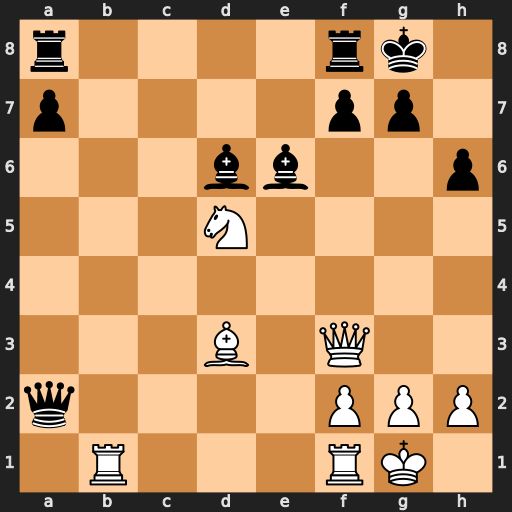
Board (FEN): r4rk1/p4pp1/3bb2p/3N4/8/3B1Q2/q4PPP/1R3RK1
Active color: w
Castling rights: -
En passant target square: -
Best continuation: Qe4 f5 Qxe6+